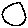
Label: circle